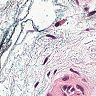
Metastatic tissue present: no